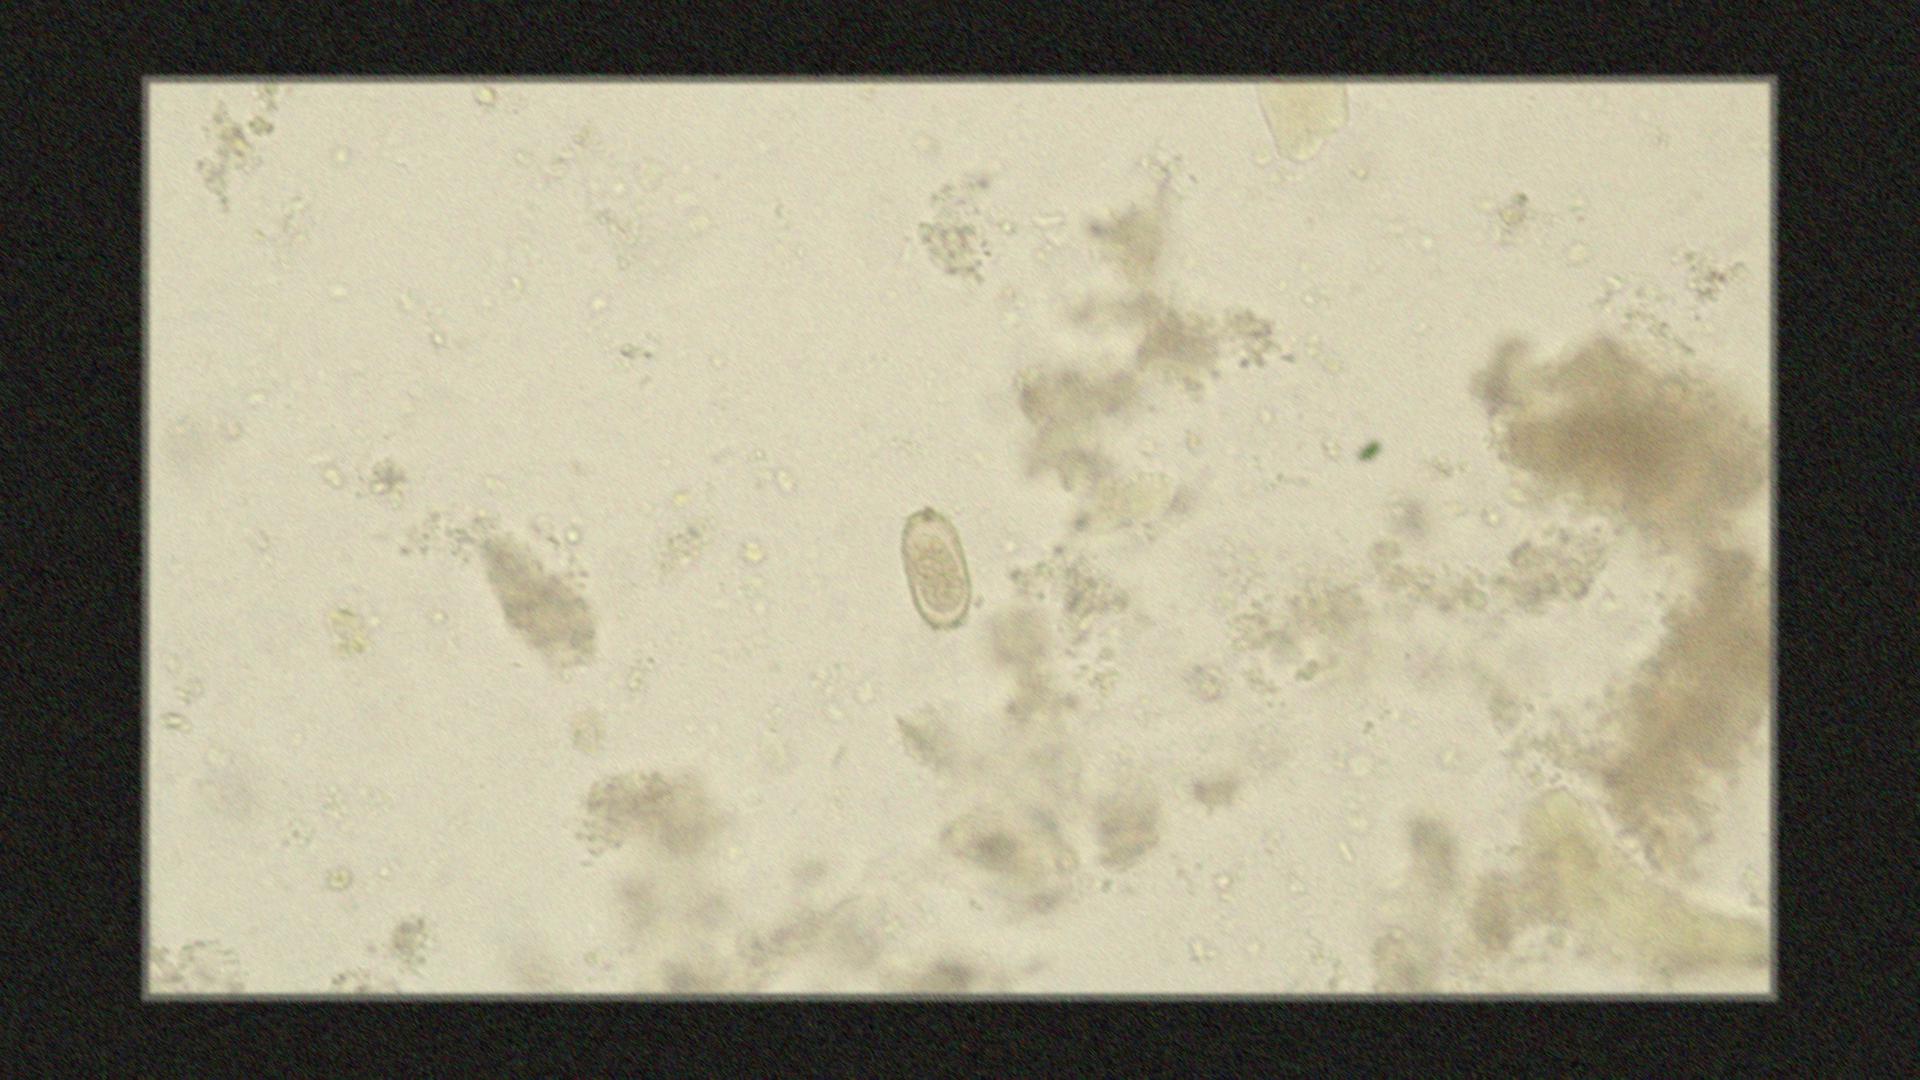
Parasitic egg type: Capillaria philippinensis